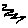
Label: zigzag